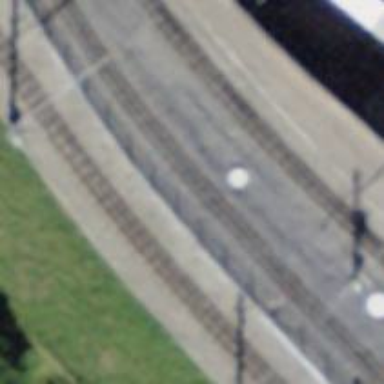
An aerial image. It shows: Narrow-gauge railway track with electrified contact line. The railway has one track.